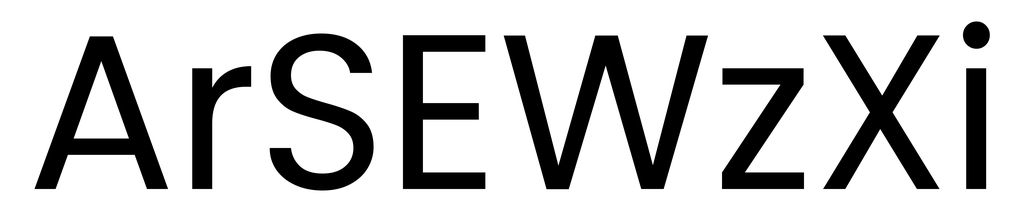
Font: Poppins-Regular